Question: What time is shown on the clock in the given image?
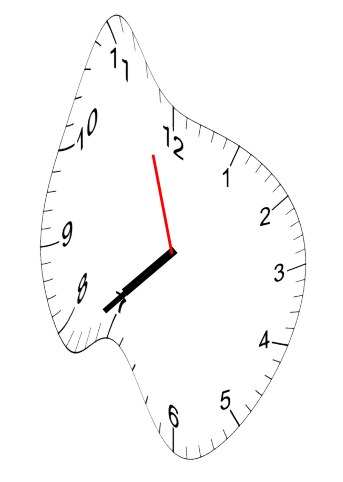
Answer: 07:37:57